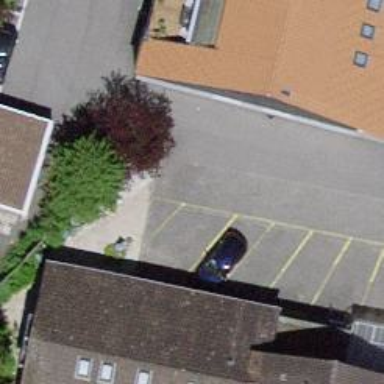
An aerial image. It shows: Road serving as parking aisle.